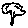
Label: tree